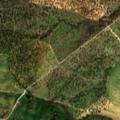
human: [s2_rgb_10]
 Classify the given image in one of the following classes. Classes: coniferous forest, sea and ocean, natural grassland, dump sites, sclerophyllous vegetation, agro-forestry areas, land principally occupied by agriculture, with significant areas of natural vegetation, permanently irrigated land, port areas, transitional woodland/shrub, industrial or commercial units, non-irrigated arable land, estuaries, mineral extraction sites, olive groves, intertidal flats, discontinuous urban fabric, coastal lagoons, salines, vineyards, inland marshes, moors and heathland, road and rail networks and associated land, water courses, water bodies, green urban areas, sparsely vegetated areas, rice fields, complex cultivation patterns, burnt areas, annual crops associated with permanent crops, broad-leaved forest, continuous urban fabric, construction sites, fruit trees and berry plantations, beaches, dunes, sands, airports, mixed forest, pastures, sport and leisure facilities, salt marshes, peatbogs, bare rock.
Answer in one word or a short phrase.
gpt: discontinuous urban fabric, non-irrigated arable land, olive groves, agro-forestry areas